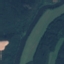
Label: River